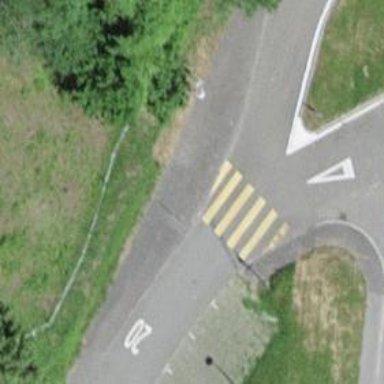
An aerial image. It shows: Zebra crossing for pedestrians.